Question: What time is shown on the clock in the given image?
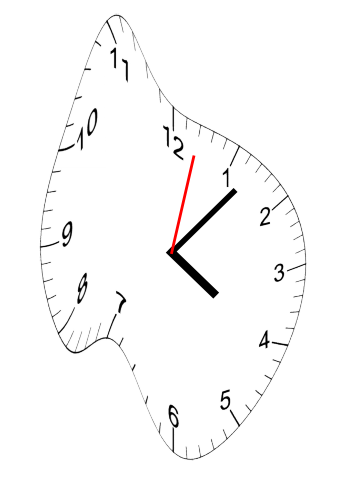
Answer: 04:07:02